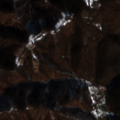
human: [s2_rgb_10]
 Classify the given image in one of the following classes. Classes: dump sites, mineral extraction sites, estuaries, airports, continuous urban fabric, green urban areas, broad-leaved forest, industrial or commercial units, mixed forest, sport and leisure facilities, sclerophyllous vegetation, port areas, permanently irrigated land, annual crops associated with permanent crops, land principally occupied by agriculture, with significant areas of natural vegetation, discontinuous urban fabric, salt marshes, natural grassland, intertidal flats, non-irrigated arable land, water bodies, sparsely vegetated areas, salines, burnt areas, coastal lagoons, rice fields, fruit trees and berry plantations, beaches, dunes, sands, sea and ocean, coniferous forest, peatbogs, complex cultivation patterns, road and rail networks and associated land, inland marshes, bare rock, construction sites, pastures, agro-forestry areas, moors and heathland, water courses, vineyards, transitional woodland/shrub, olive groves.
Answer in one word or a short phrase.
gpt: complex cultivation patterns, broad-leaved forest, transitional woodland/shrub